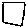
Label: square